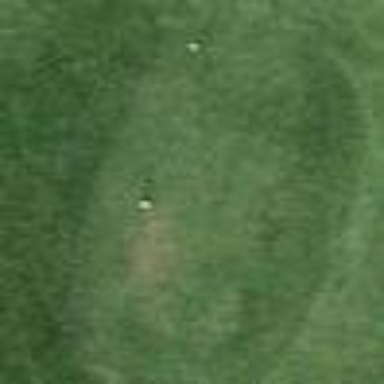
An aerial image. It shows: Golf tee area covered with grass.